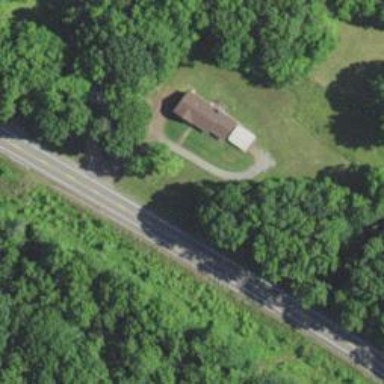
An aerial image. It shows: Driveway.